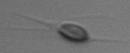
Label: Chrysochromulina